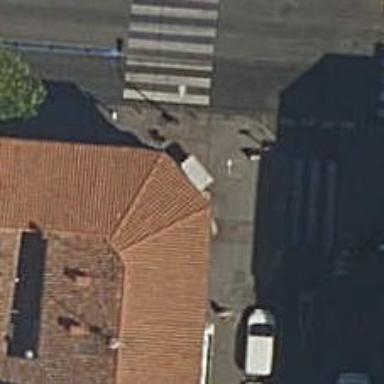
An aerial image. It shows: Pub.